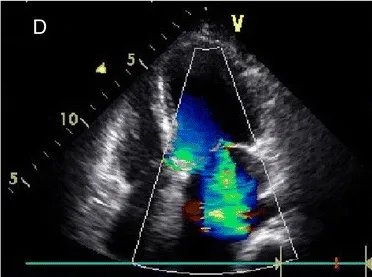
Transthoracic echocardiography. D, Apical 4 chamber view shows moderate mitral regurgitation.
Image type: radiology (ultrasound)